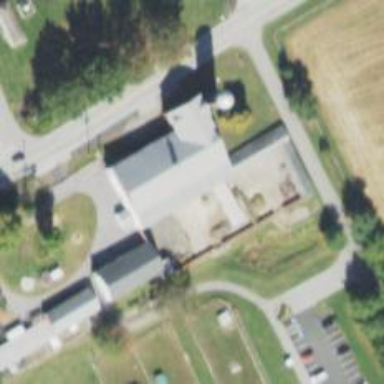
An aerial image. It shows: Animal shelter.